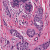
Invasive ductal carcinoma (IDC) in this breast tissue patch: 0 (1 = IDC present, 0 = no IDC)